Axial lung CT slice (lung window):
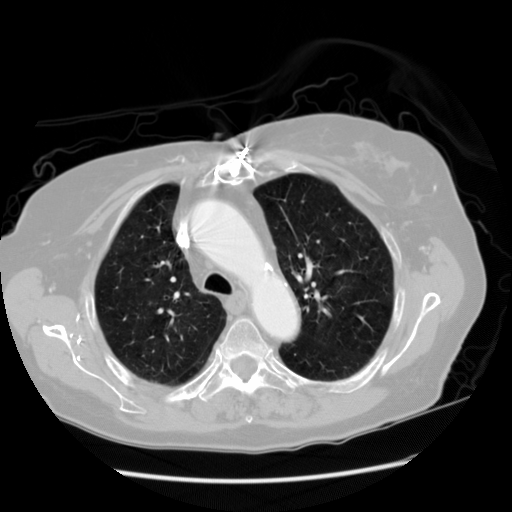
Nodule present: no